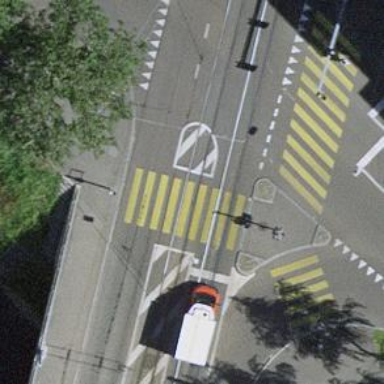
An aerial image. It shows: Crossing for the railway.